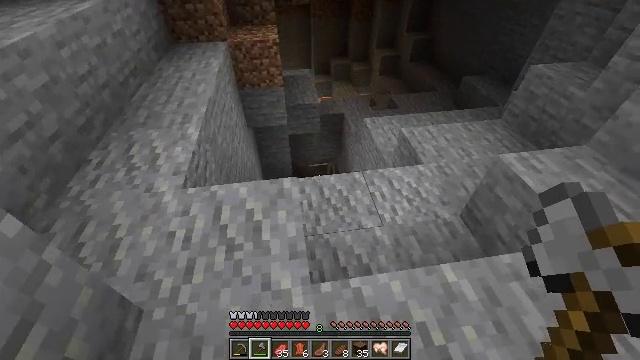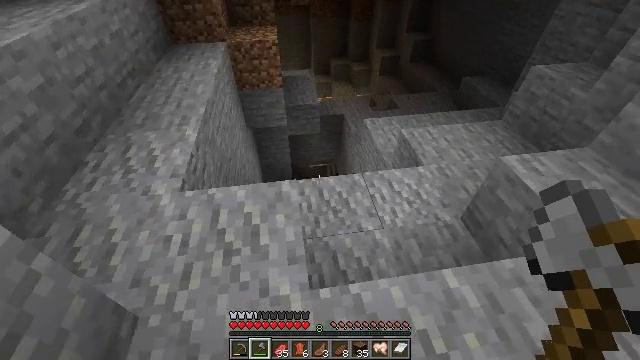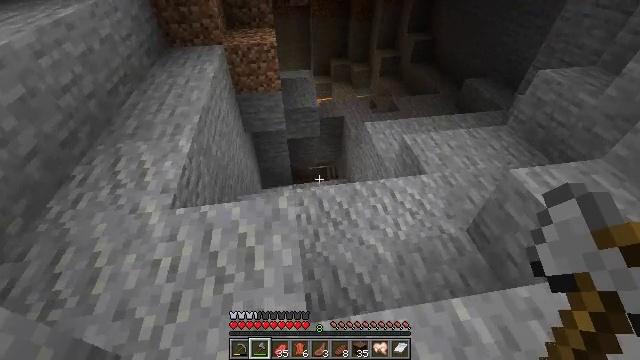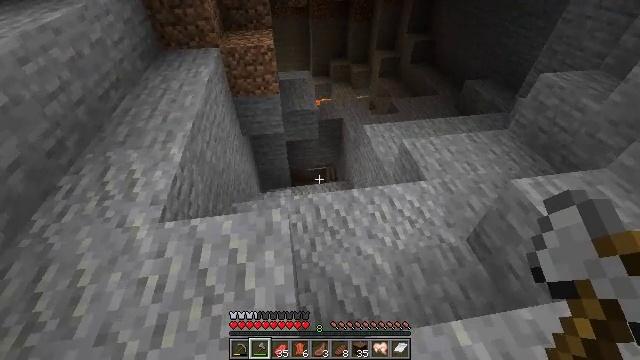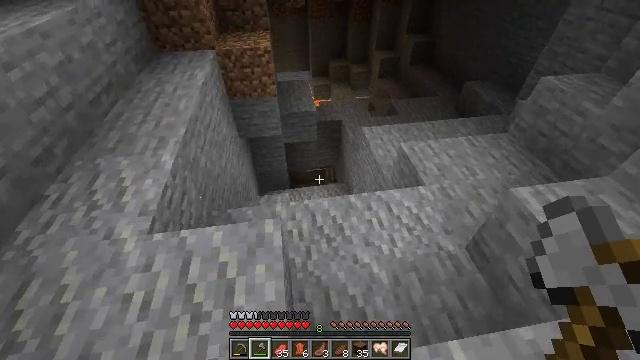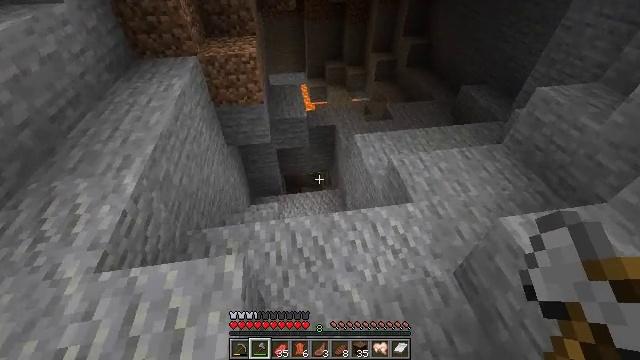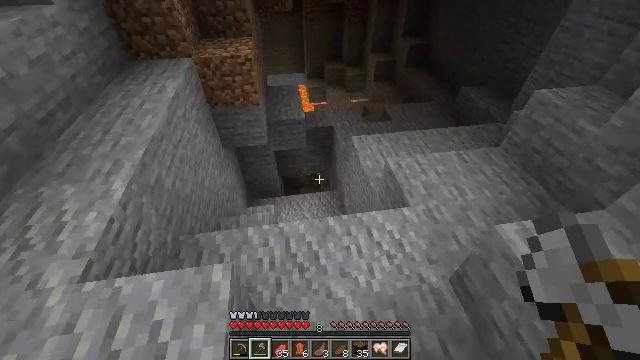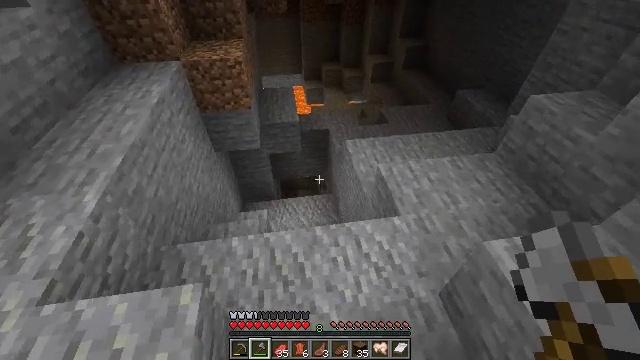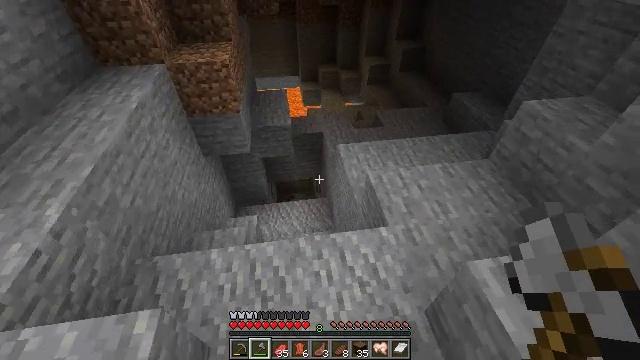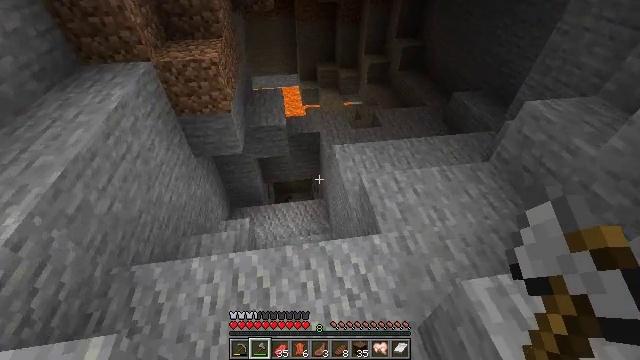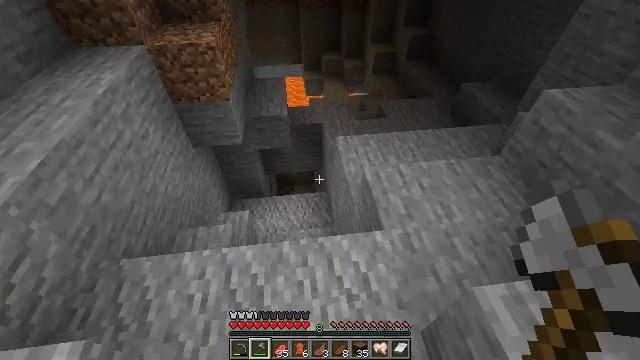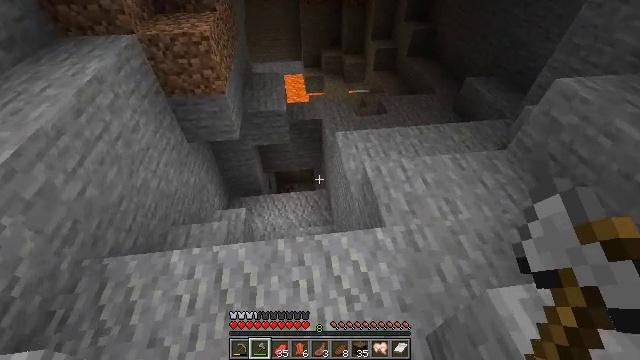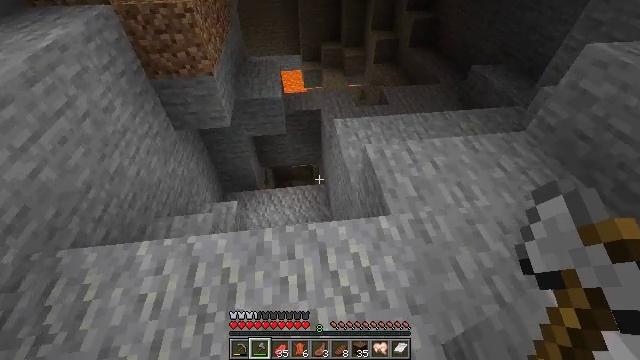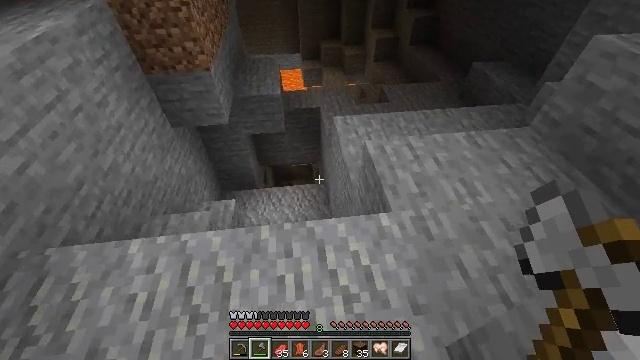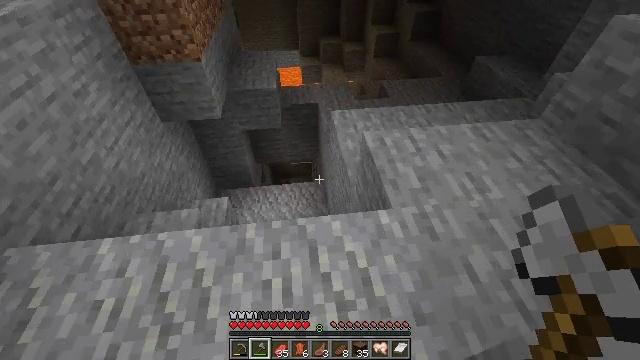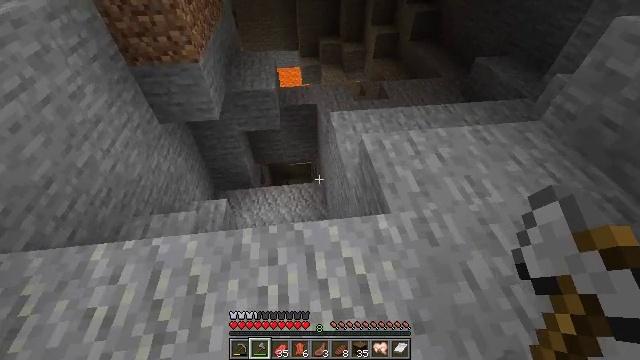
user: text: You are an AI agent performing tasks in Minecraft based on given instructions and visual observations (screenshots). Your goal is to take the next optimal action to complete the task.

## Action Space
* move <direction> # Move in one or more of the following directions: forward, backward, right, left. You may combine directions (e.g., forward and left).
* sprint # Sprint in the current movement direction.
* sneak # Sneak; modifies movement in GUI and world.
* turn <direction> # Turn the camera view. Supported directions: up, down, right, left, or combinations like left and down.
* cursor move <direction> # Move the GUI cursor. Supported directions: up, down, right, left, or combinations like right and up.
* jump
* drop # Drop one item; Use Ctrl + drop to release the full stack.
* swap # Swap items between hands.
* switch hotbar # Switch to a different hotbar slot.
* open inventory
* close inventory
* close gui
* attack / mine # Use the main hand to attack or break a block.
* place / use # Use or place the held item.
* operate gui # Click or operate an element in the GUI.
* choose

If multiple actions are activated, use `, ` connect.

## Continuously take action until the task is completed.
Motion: motion action
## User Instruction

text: Combine sticks and coal in the crafting table to make a torch.
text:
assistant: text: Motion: move forward
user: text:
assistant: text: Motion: move forward
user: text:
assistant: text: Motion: move forward and move right
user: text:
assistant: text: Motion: move forward and move right
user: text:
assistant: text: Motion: move forward and move right
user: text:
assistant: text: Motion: move forward and move right
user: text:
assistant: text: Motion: move forward and move right
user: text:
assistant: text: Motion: move forward and move right
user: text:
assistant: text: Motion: move forward
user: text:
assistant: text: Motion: turn left and down
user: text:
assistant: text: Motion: no_op
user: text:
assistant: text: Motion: no_op
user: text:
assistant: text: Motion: no_op
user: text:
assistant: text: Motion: no_op
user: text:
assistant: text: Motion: no_op
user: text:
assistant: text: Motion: no_op
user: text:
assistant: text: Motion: move forward
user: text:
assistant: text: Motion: move forward
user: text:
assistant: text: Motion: move forward
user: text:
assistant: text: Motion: move forward and move left
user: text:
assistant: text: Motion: move forward and move left
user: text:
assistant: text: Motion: move forward and move left
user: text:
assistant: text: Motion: move left
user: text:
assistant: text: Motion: move left
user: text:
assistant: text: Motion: no_op
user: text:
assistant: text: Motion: move back
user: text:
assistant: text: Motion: move back
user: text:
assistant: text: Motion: move back and move left
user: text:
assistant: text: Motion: move back and move left
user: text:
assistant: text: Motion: move back and move left